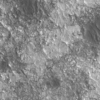
Label: not_dusty